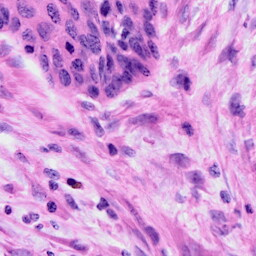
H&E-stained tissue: Cervix